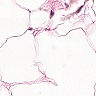
Metastatic tissue present: no